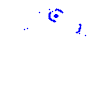
Particle: kaon